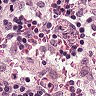
Metastatic tissue present: no